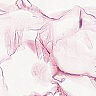
Metastatic tissue present: no